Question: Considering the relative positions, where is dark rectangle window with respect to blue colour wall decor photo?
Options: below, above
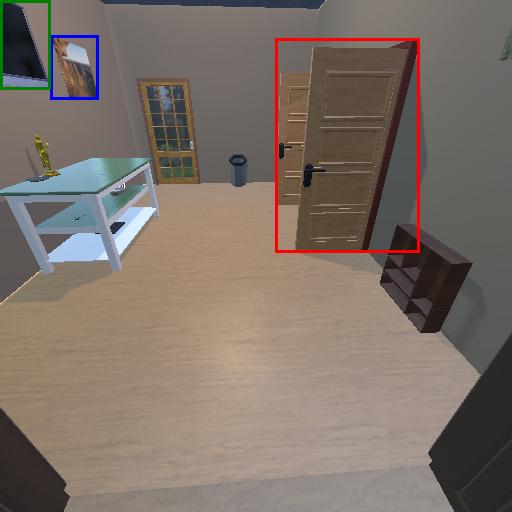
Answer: below